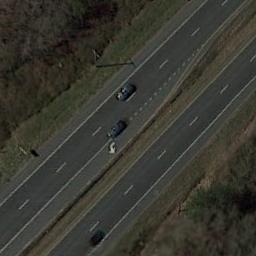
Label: freeway